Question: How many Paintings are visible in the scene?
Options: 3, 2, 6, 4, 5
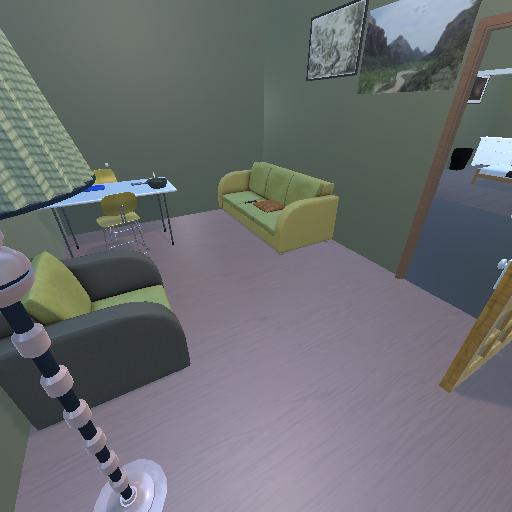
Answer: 3